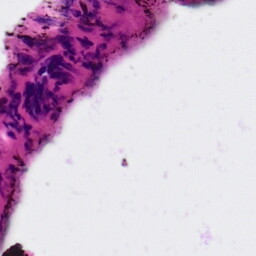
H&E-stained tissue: Ovarian